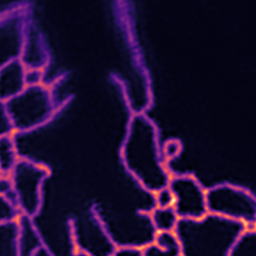
Label: Super-resolution ER image